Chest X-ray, AP view. Patient: 67 years old, sex M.
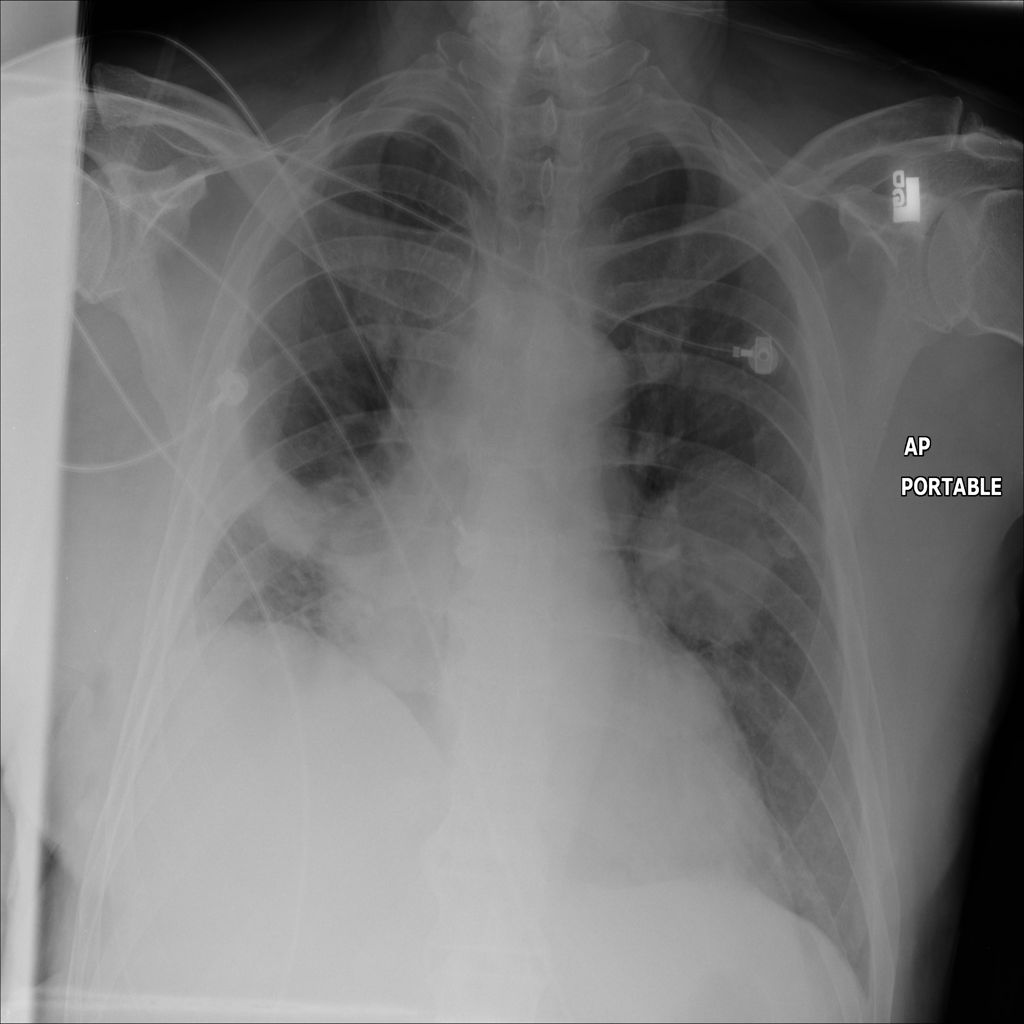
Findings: Mass, Pneumothorax